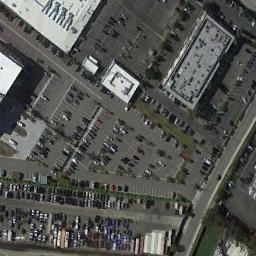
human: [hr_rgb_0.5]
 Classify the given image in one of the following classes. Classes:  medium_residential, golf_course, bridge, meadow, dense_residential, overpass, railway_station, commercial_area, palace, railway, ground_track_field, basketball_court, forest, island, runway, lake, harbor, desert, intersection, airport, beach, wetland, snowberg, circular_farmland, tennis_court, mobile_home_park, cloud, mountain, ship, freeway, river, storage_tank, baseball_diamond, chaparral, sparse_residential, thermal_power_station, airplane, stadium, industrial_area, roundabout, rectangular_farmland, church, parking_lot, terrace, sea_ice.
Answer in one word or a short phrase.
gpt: parking_lot